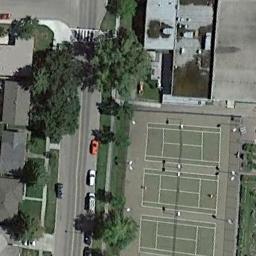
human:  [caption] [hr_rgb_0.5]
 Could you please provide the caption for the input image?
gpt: There is a road between the tennis court next to the building and the residential area .

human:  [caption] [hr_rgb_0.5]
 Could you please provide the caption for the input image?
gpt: There are several cars on the road beside the tennis court .

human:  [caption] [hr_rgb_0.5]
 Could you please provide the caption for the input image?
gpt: There are two tennis courts of the same size side by side in the upper right corner .

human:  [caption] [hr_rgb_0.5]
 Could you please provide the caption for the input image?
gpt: The tennis court is on the grass next to some buildings and roads .

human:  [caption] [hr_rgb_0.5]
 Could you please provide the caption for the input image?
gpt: There are some green trees beside the tennis courts .